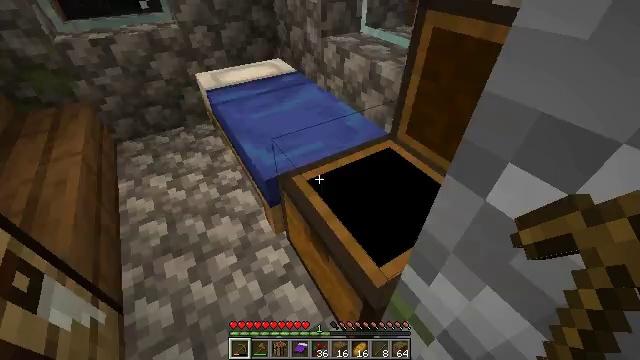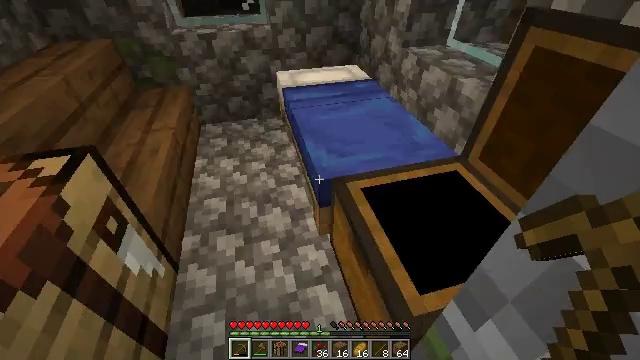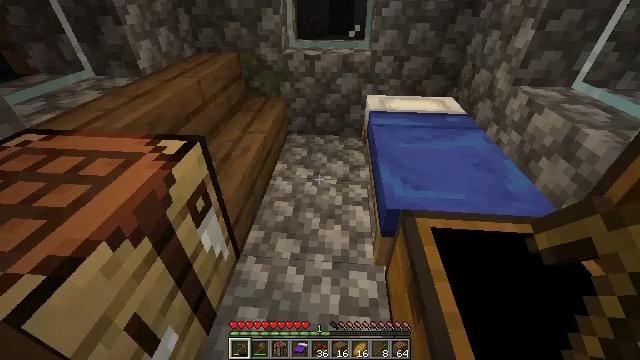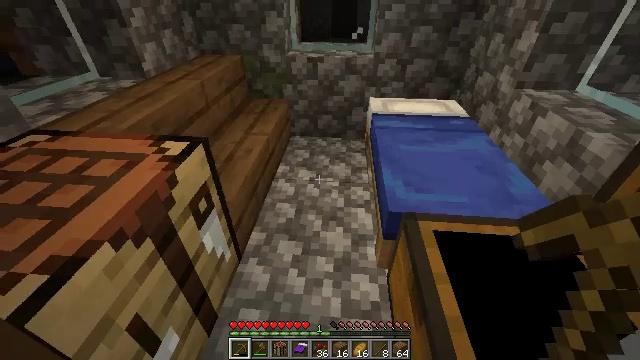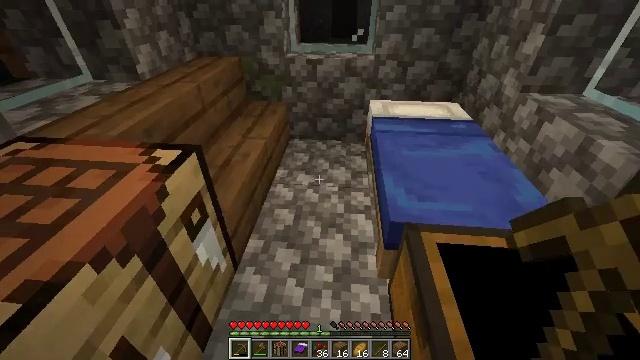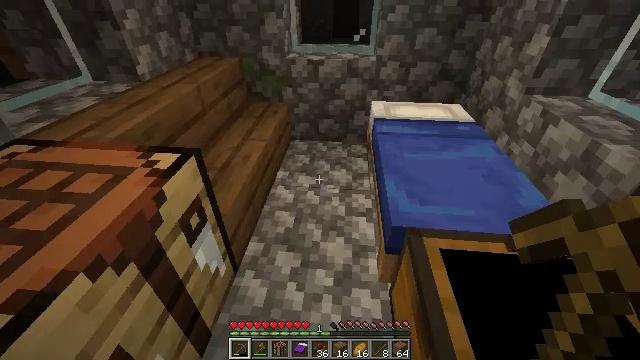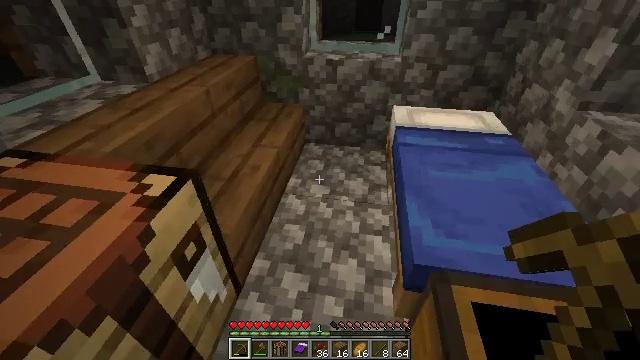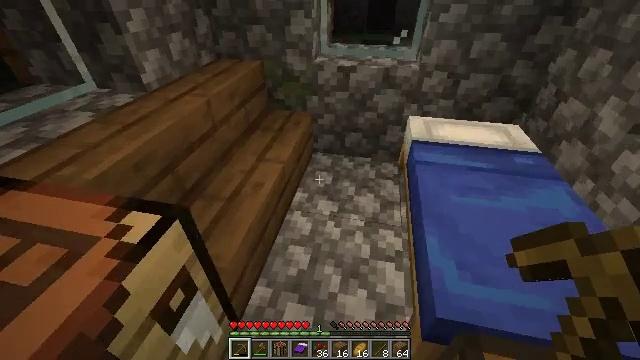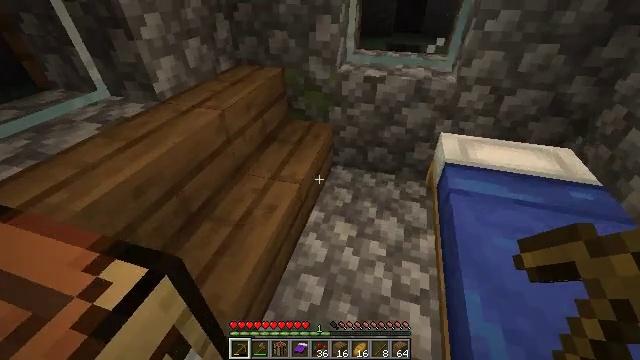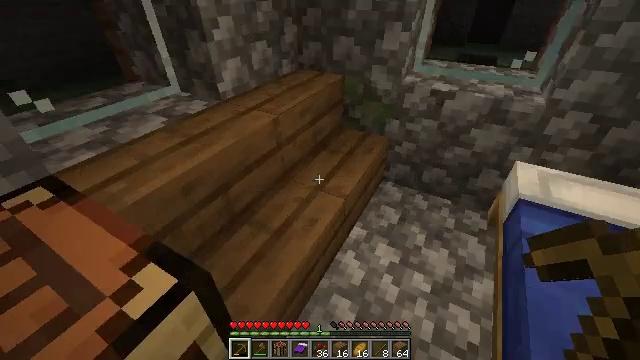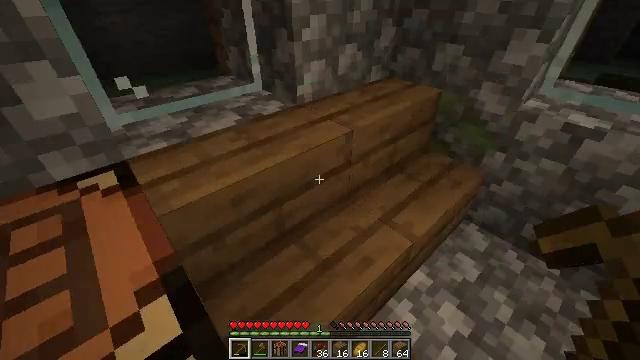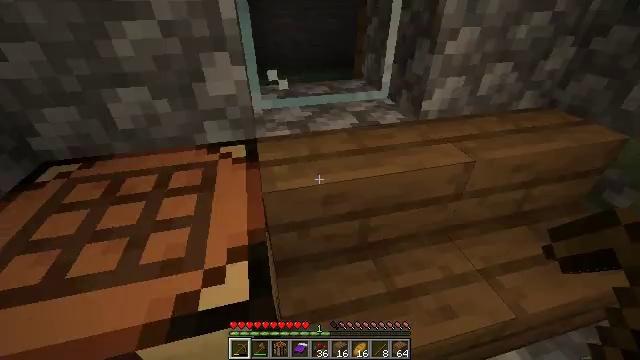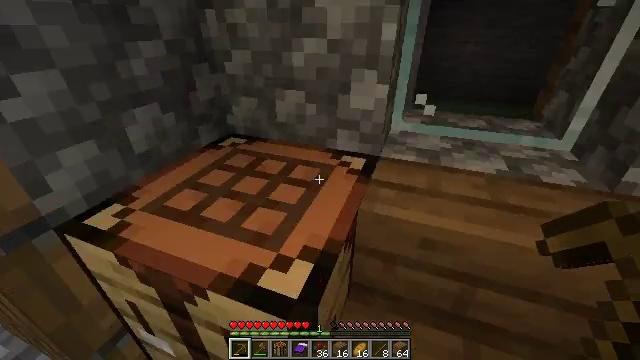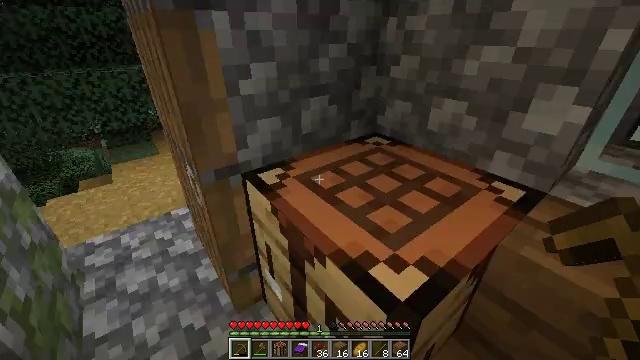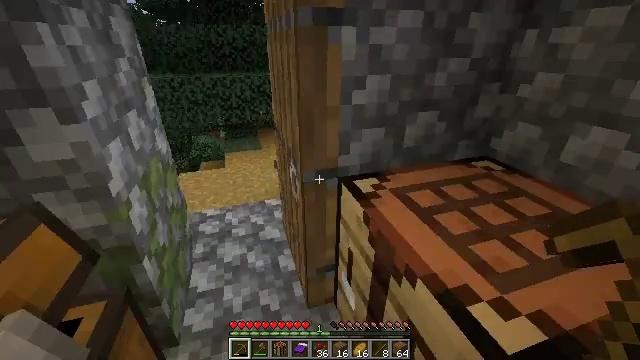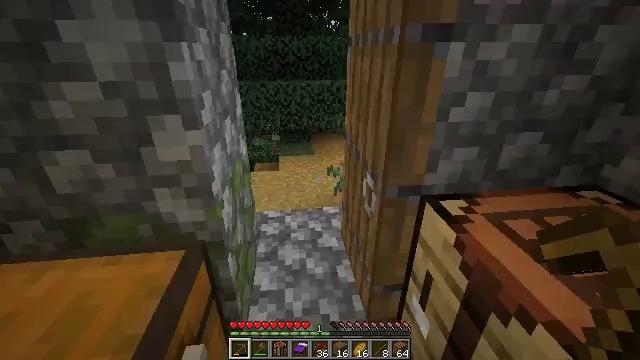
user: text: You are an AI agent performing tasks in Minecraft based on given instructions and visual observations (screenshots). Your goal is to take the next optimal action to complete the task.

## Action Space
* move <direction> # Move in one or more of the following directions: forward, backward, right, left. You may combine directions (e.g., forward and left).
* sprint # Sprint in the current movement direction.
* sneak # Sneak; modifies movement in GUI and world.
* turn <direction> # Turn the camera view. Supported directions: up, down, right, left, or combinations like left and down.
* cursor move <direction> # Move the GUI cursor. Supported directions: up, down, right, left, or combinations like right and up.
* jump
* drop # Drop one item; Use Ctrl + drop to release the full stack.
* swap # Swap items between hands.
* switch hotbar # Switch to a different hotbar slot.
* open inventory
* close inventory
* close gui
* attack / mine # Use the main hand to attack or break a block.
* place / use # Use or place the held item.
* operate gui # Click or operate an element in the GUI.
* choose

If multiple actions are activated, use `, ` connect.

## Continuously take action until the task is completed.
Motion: motion action
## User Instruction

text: Break the large fern to clear the space.
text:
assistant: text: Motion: turn left and up, close gui
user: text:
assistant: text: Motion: turn left and up
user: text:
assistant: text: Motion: no_op
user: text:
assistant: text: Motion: move forward
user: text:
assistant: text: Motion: move forward
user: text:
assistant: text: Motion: move forward, turn left and down
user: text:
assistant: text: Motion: move forward, turn left
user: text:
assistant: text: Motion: move forward, turn left
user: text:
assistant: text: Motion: move forward, turn left
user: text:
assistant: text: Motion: move forward, turn left
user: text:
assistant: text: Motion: turn left and up
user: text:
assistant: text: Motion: turn left and up
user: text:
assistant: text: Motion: move left, turn left and up
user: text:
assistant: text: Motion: move left, turn left and up
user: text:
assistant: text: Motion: move left, turn left and up
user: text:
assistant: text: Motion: move forward and move left, turn left
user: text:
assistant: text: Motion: move forward and move left
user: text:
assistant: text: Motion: move forward and move left, turn left
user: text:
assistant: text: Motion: move forward
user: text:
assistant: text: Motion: move forward
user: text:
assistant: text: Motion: move forward
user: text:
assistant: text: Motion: move forward
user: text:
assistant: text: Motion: move forward and move right
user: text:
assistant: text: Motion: move forward and move right
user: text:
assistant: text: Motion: move forward and move right
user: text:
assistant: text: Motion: move forward and move right
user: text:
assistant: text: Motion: move forward and move right, turn left and up
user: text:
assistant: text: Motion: move forward and move right, turn up
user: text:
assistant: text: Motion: move forward
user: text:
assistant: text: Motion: move forward